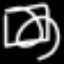
Label: square